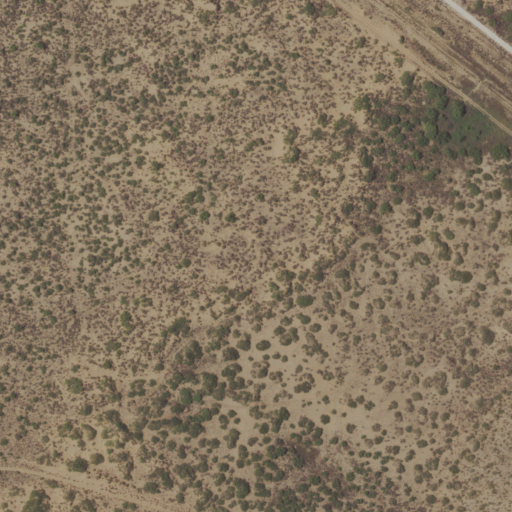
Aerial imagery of plain(s) in New Mexico named Scoggin Flat containing only shrub